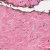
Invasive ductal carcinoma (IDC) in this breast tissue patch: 0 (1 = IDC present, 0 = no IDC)